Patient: sex M, age 63
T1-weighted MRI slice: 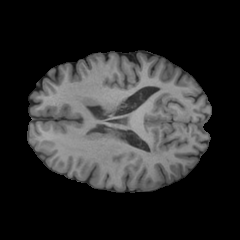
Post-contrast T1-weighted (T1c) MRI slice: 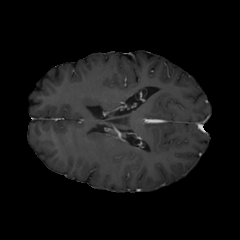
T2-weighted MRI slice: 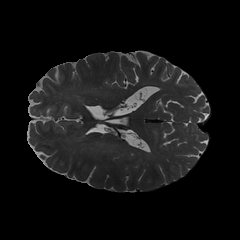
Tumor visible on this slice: no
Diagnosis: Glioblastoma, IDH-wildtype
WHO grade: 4